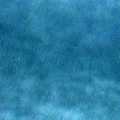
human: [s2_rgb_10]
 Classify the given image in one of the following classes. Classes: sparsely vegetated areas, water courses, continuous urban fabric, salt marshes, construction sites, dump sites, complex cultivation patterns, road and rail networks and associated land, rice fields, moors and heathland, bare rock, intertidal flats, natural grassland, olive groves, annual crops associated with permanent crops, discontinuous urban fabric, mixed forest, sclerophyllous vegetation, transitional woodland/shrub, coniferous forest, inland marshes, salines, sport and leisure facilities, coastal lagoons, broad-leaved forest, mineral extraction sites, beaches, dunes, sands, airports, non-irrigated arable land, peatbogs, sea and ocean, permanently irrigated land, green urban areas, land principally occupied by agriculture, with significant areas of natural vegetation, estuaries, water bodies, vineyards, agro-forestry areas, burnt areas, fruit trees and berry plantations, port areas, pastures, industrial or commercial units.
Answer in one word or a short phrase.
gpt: sea and ocean